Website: lowes
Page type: review-order
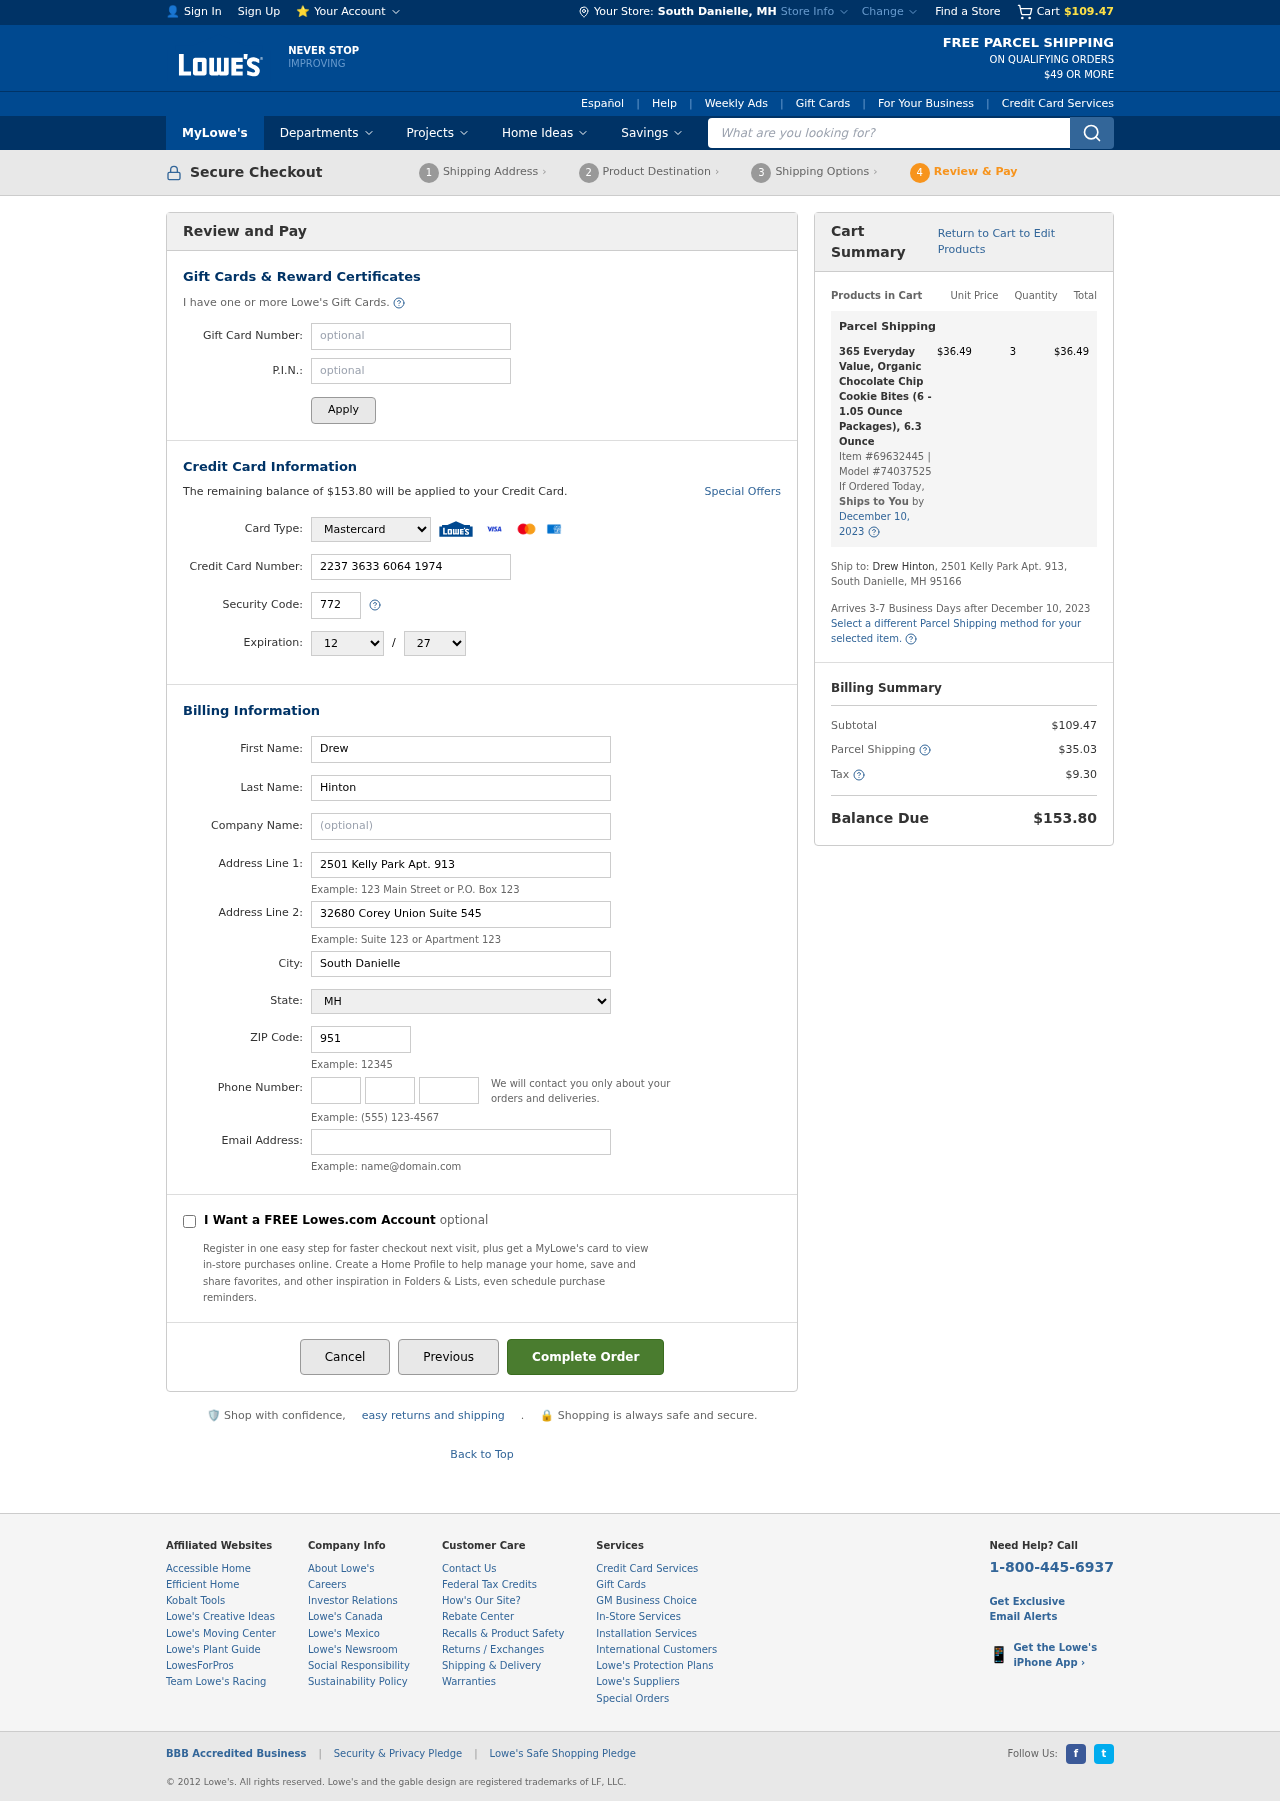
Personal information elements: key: PII_CARD_CVV
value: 772
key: PII_CARD_EXPIRY_MONTH
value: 12
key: PII_CARD_EXPIRY_YEAR
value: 27
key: PII_CARD_NUMBER
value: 2237 3633 6064 1974
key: PII_CARD_TYPE
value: Mastercard
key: PII_CITY
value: South Danielle
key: PII_CITY_STATE
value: South Danielle, MH
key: PII_EMAIL
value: drew_hinton@hotmail.com
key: PII_FIRSTNAME
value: Drew
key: PII_LASTNAME
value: Hinton
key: PII_PHONE_AREA
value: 882
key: PII_PHONE_PREFIX
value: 847
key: PII_PHONE_SUFFIX
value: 3316
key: PII_POSTCODE
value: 95166
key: PII_STATE
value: MH
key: PII_STREET
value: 2501 Kelly Park Apt. 913
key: PII_STREET2
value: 2501 Kelly Park Apt. 913
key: PII_STREET2
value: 32680 Corey Union Suite 545
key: PII_FULLNAME2
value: Drew Hinton
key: PII_CITY_STATE_ZIP2
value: South Danielle, MH 95166
Product elements: key: PRODUCT1_NAME
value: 365 Everyday Value, Organic Chocolate Chip Cookie Bites (6 - 1.05 Ounce Packages), 6.3 Ounce
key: PRODUCT1_PRICE
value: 36.49
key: PRODUCT1_QUANTITY
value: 3
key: PRODUCT1_ITEM_NUMBER
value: Item #69632445
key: PRODUCT1_MODEL_NUMBER
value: Model #74037525
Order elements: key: ORDER_SUBTOTAL
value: $109.47
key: ORDER_BALANCE_DUE
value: $153.80
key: ORDER_SHIPPING_DATE
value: December 10, 2023
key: ORDER_ITEM_TOTAL
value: $36.49
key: ORDER_SHIPPING_DATE2
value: December 10, 2023
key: ORDER_SHIPPING_COST
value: $35.03
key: ORDER_TAX
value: $9.30
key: ORDER_TOTAL
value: $153.80
Search elements: key: HEADER_SEARCH
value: What are you looking for?